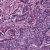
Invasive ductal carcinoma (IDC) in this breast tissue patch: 0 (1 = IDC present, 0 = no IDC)